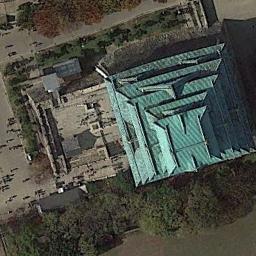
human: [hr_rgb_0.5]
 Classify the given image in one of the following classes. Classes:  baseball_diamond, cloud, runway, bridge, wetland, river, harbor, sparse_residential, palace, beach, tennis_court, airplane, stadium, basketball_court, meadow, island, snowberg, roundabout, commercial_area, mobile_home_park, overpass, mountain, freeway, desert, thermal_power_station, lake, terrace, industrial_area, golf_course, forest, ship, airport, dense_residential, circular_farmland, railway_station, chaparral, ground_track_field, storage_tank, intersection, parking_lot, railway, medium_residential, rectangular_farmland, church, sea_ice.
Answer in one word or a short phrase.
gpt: palace